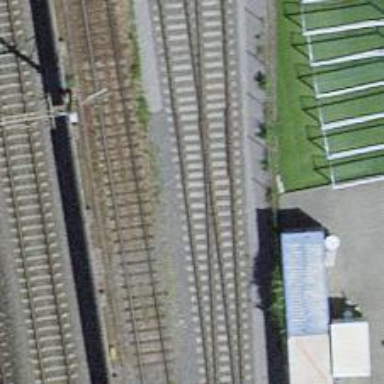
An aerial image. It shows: Single railway spur track.